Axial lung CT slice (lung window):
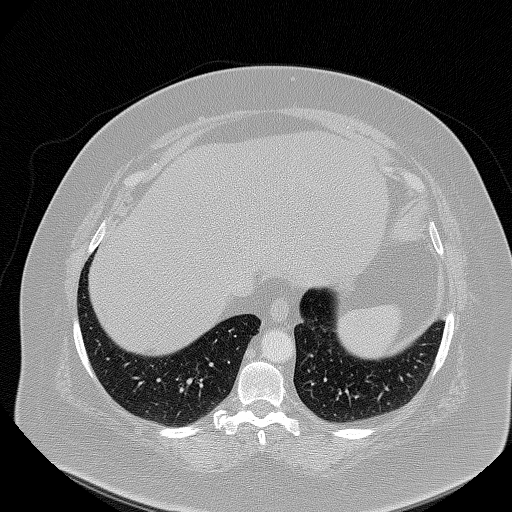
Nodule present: no